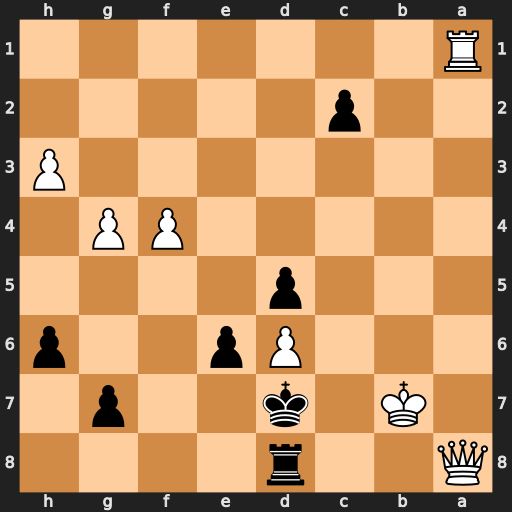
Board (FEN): Q2r4/1K1k2p1/3Pp2p/3p4/5PP1/7P/2p5/R7
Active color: b
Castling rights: -
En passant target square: -
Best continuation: Rxa8 Kxa8 d4